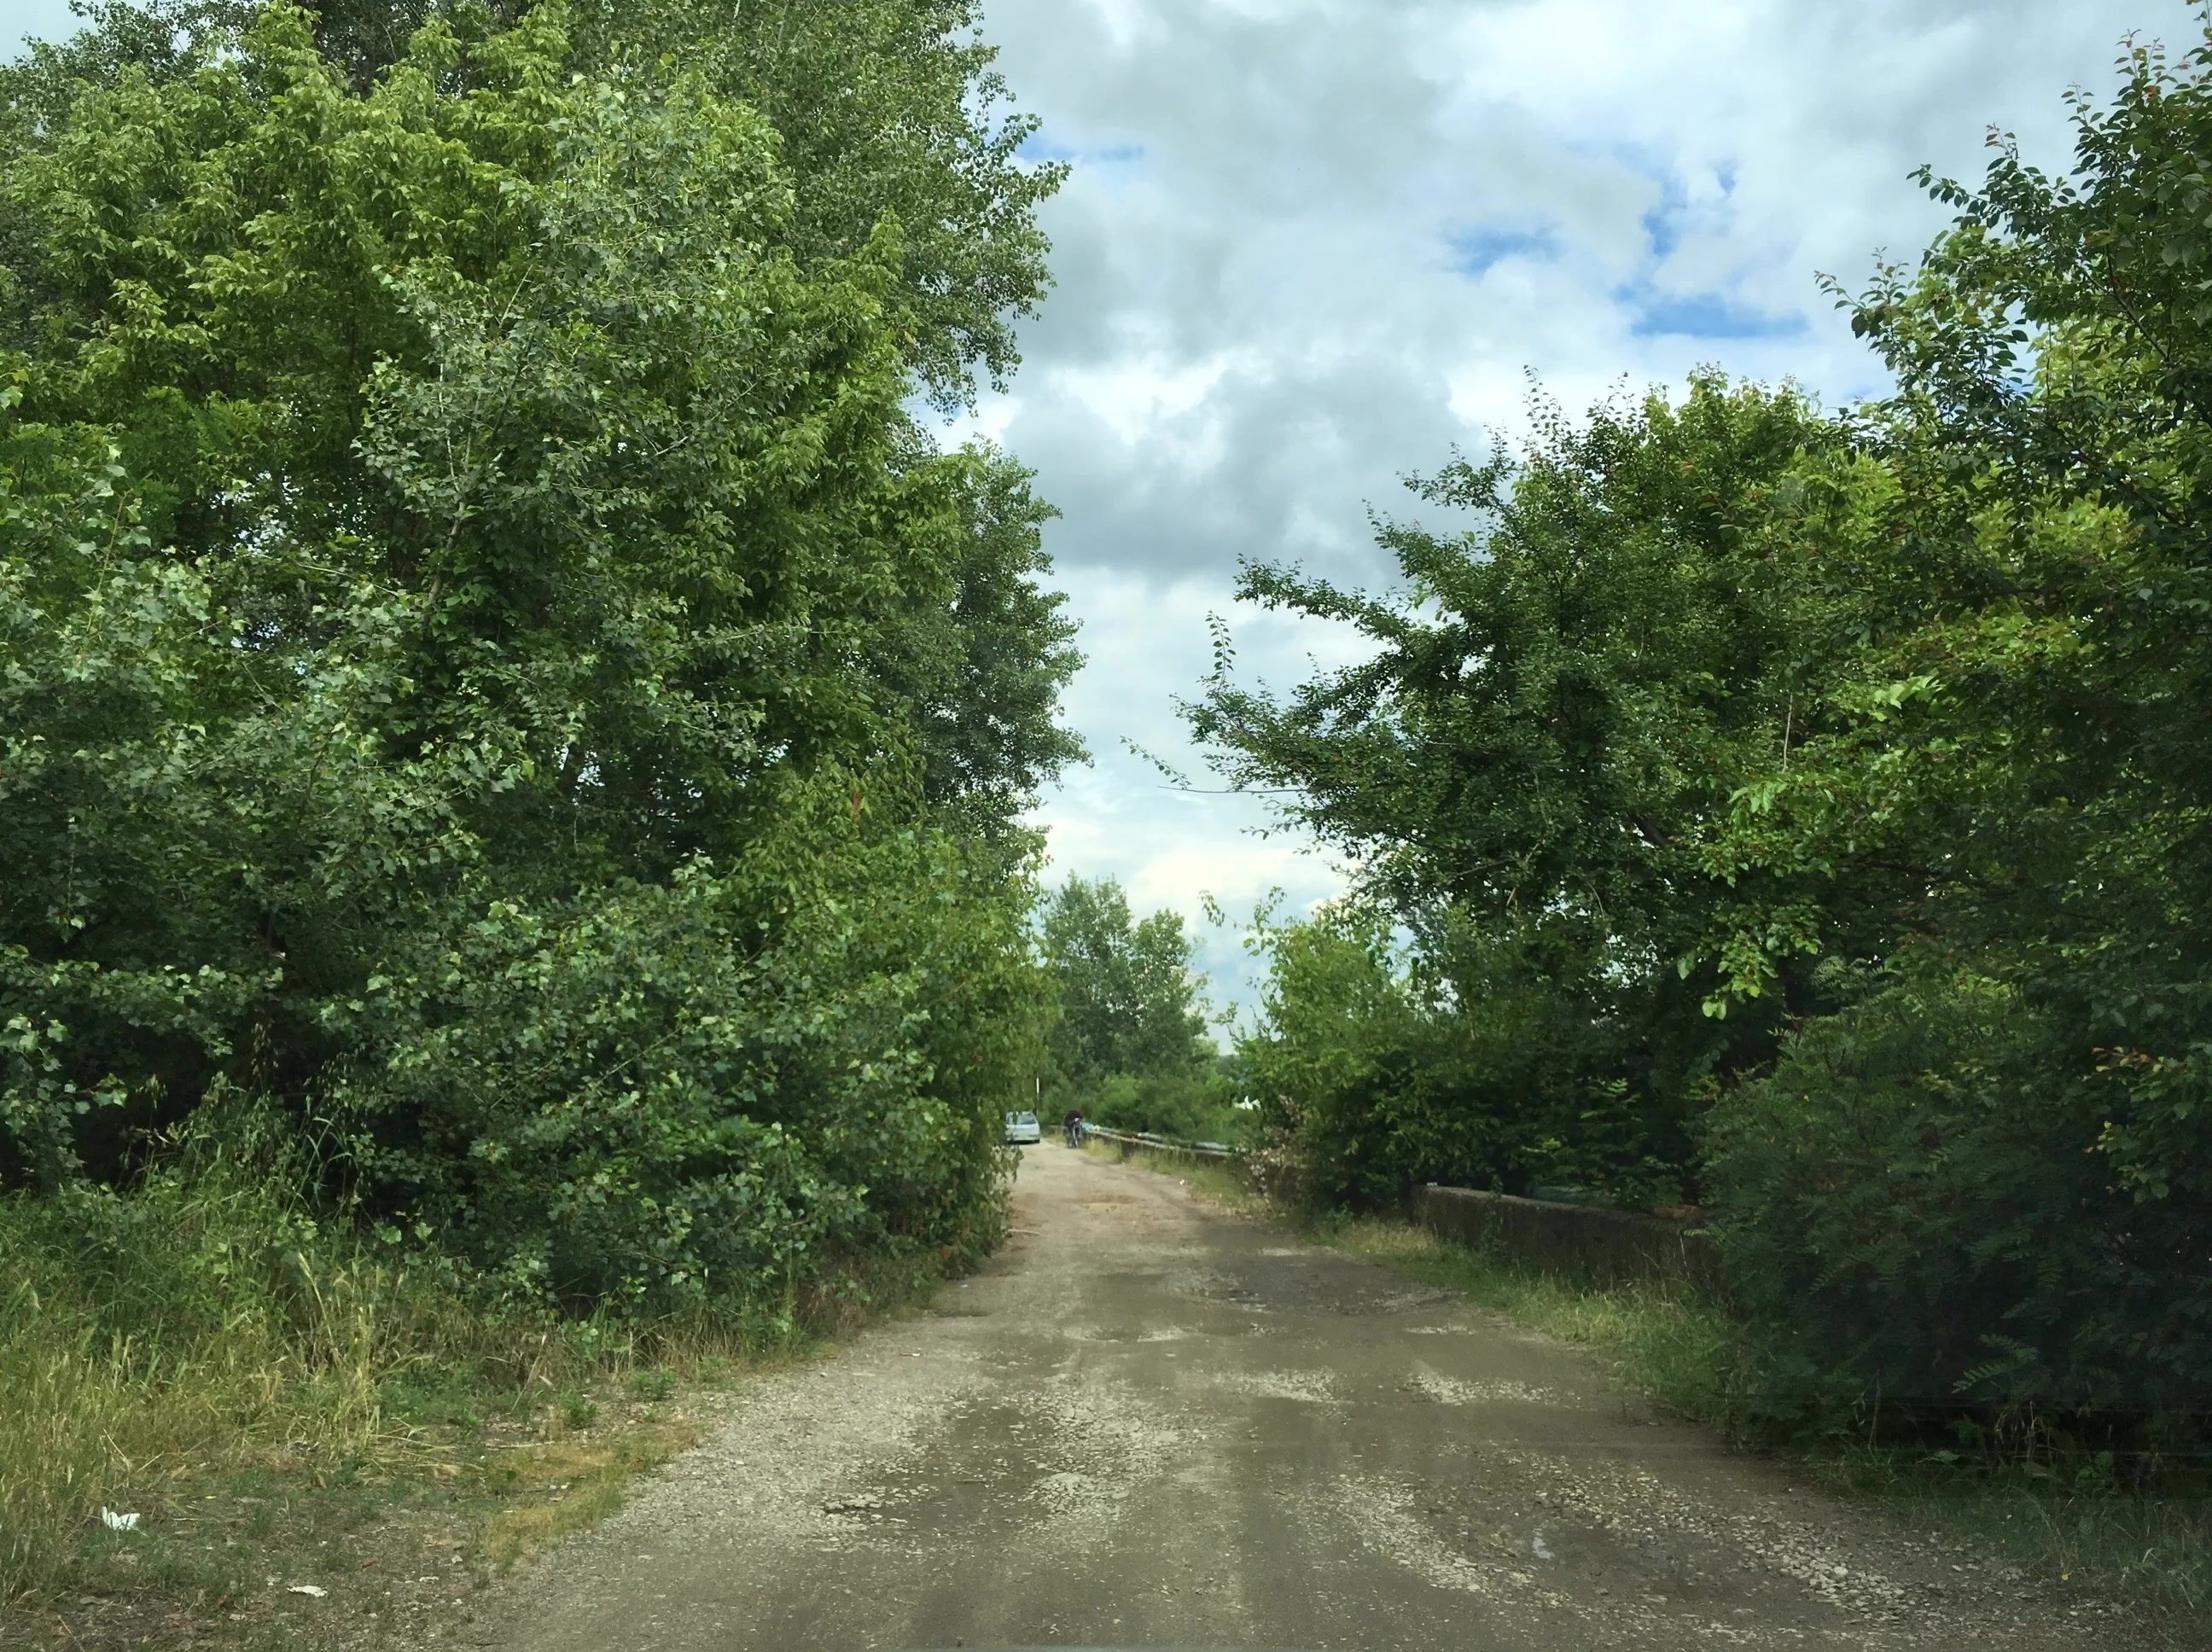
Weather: cloudy
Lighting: day
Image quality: slightly poor
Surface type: walking surface
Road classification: service, track
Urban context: urban centre
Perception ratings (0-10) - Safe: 7.18, Lively: 2.24, Beautiful: 8.6, Boring: 8.61, Depressing: 4.34, Wealthy: 5.25